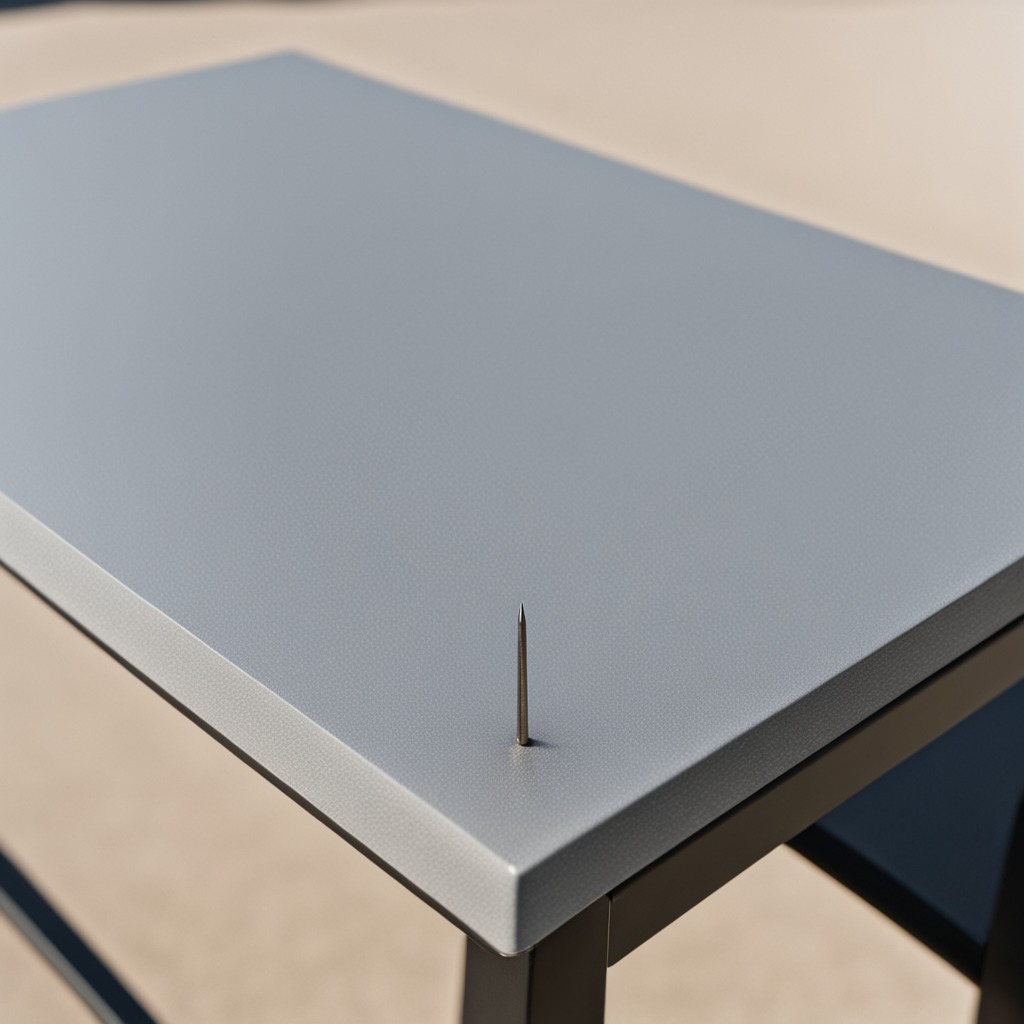
An iron nail lies on the table.